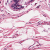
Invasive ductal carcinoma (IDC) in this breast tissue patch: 0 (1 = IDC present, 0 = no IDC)